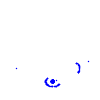
Particle: pion